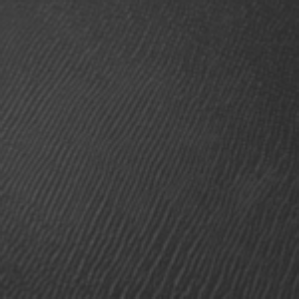
Label: frost